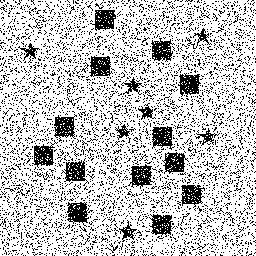
Squares: 13
Triangles: 0
Stars: 7
Total shapes: 20